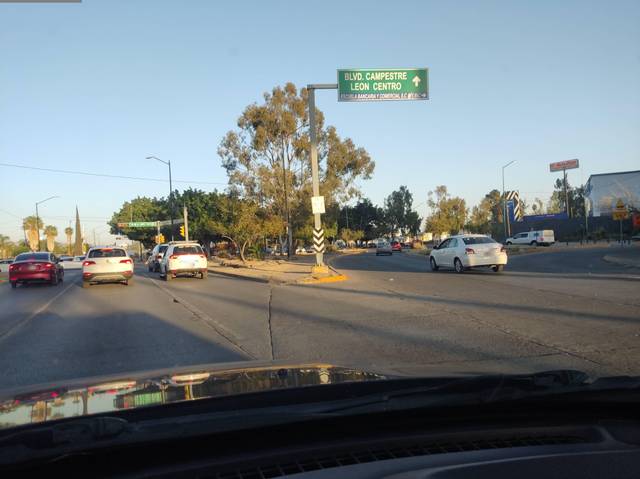
Region: Mexico
Coordinates: 21.155, -101.685